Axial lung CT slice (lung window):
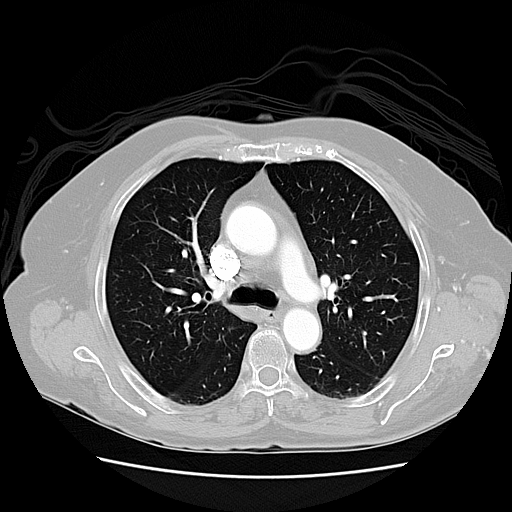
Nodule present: no